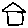
Label: house